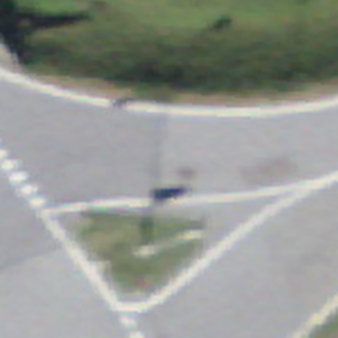
Label: other